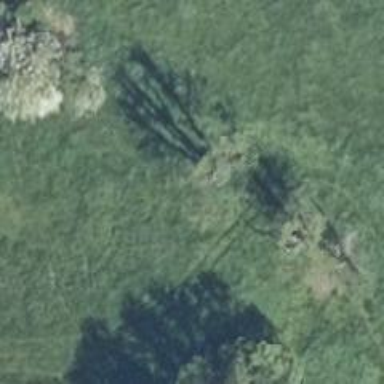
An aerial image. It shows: Beautiful tree in nature.